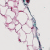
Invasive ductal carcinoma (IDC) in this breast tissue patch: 0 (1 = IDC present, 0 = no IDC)